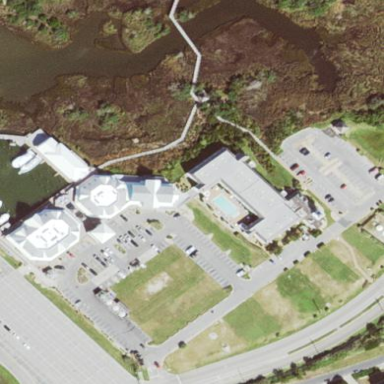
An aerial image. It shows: Hotel building.